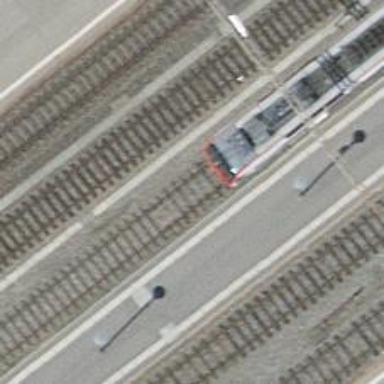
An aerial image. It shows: Public transport stop position along the railway.